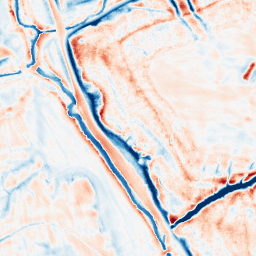
Category: edge_preserving
Decomposition family: bilateral
Decomposition parameters: d: 21
sigma_color: 50
sigma_space: 50
Upsampling method: bicubic
Upsampling parameters: scale: 8
Upsampling scale: 8